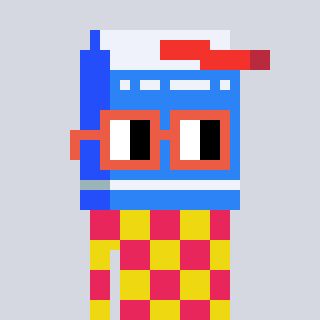
a pixel art character with square orange glasses, a milk-shaped head and a yellow-colored body on a cool background